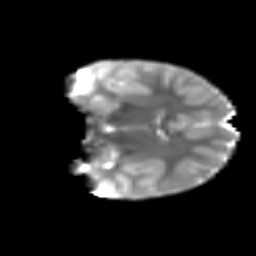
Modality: T2w
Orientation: coronal
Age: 11
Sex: female
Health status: ill
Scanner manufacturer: ge
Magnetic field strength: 3 T
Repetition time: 6.752 s
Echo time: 0.079 s